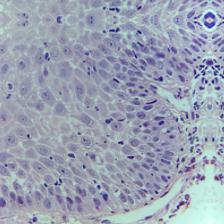
Diagnosis: Normal